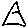
Label: triangle